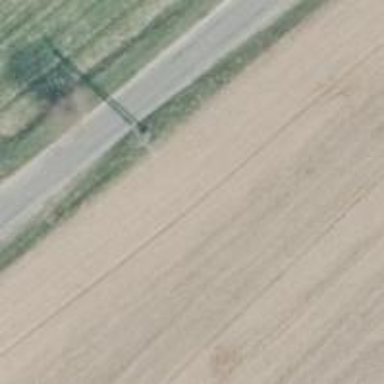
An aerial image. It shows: Power pole.